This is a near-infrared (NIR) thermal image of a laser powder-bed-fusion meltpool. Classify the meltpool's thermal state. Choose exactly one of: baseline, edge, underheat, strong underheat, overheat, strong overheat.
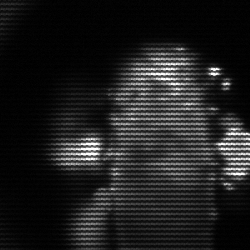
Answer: strong underheat